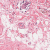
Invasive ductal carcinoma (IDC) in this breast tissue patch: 0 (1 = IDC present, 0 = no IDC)